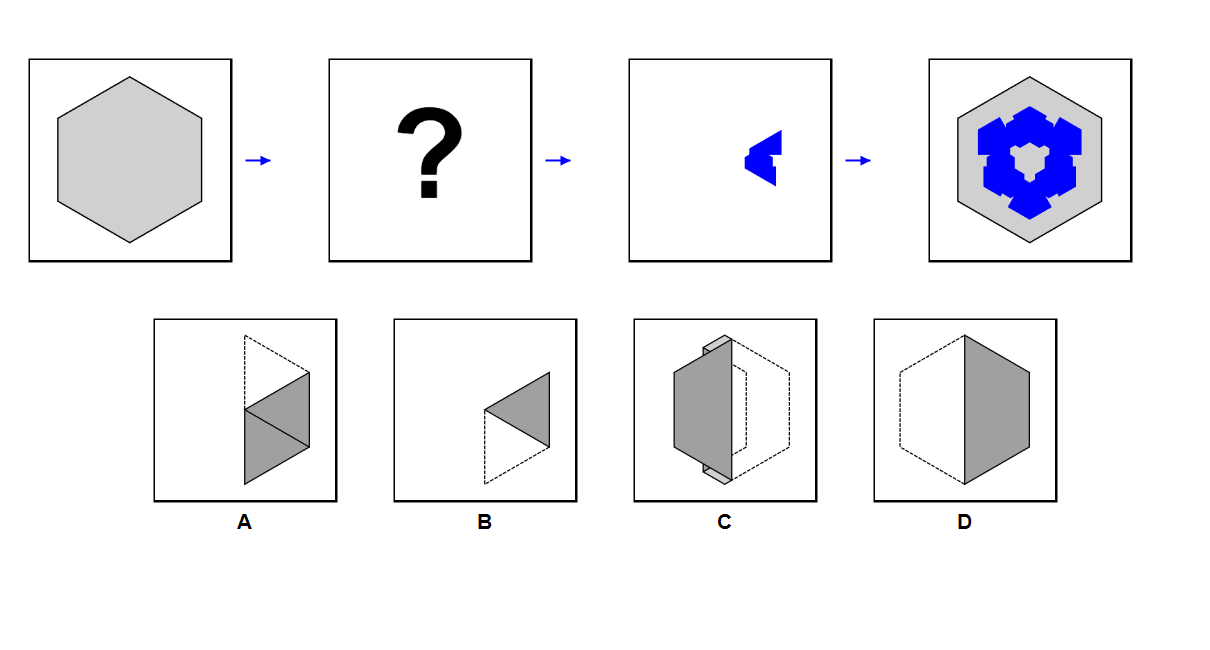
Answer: C